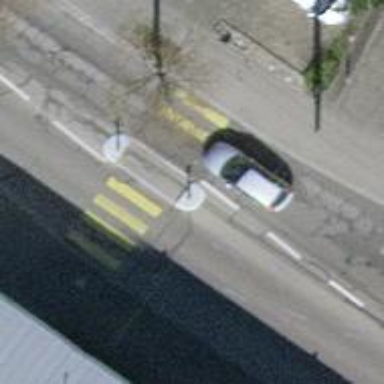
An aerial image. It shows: Marked crossing on asphalt footway.